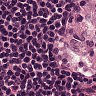
Metastatic tissue present: no